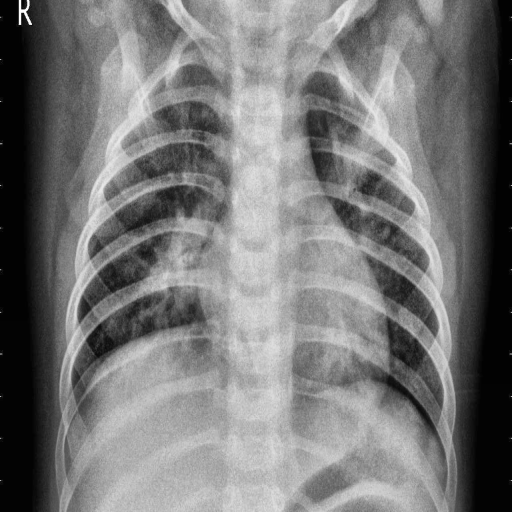
Finding: PNEUMONIA